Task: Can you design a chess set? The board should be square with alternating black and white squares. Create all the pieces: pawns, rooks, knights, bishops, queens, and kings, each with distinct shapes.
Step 1087:
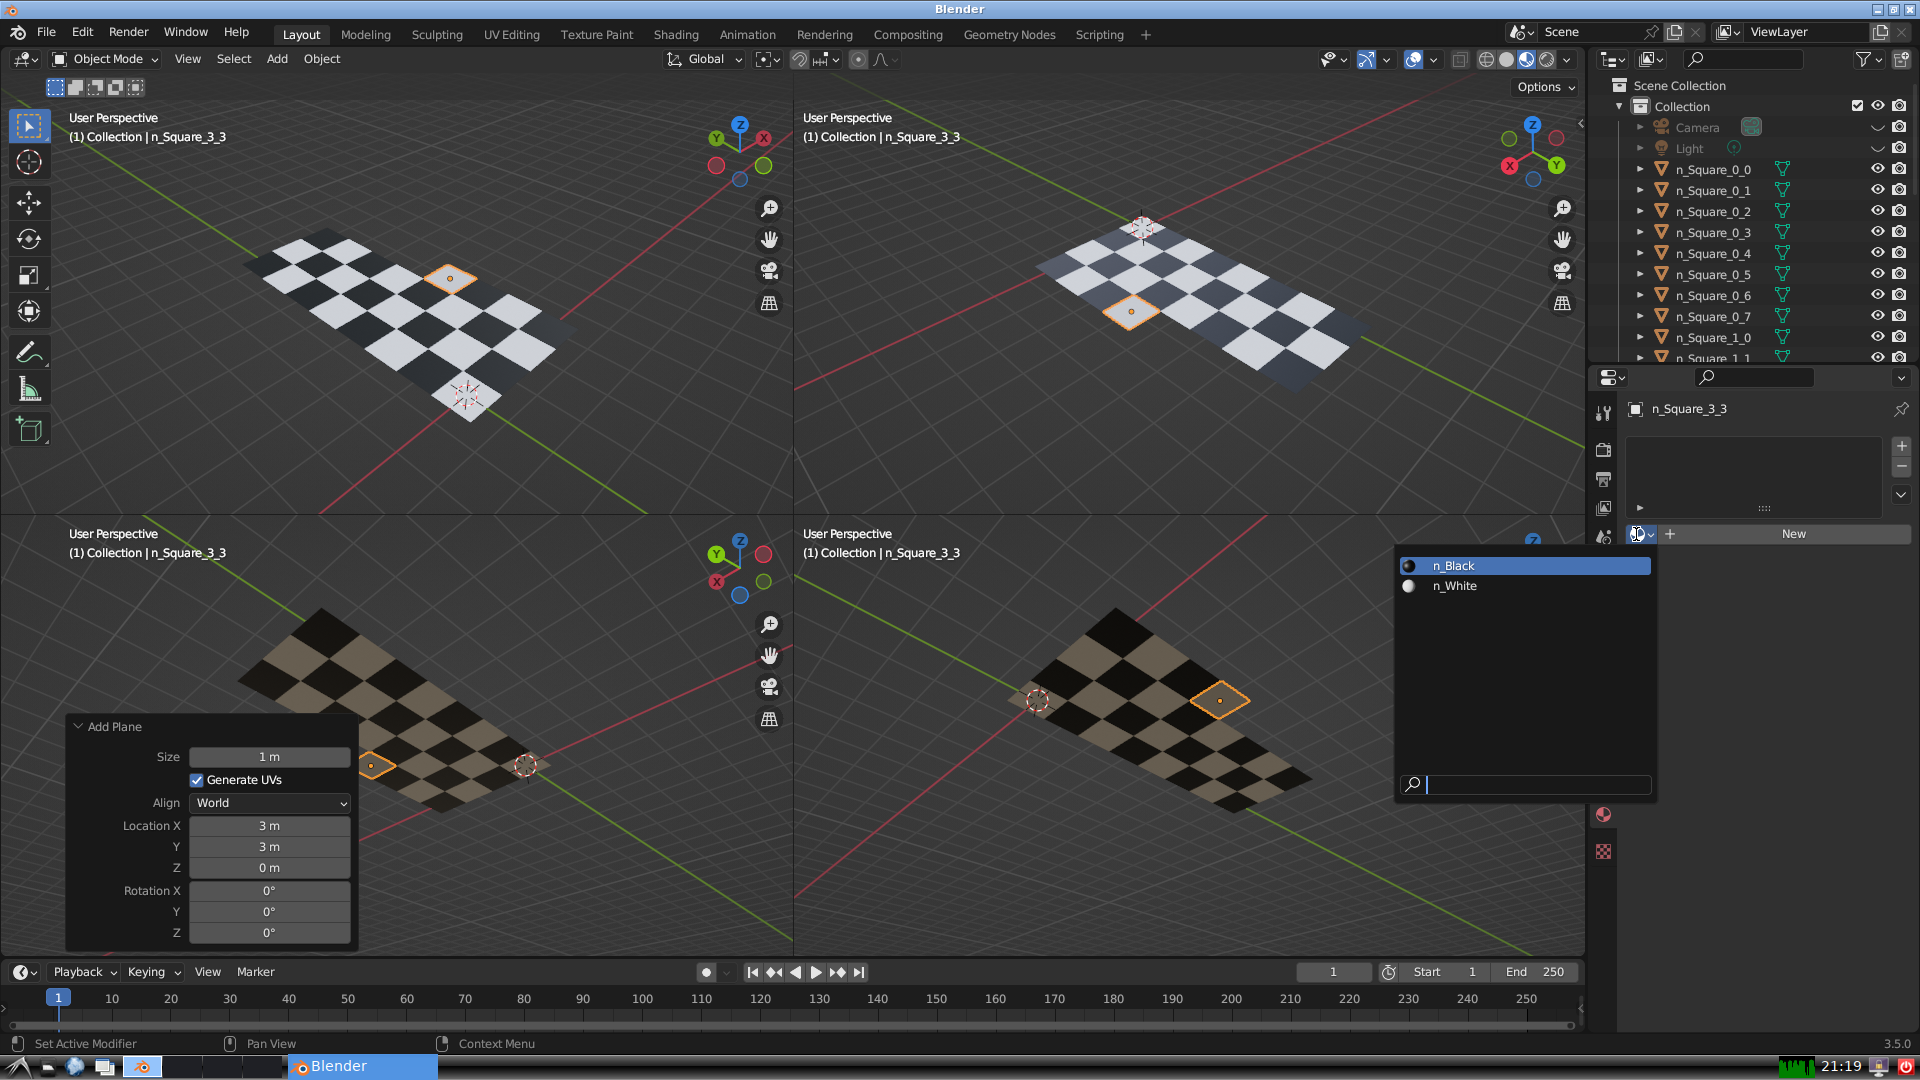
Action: input_text: n_White